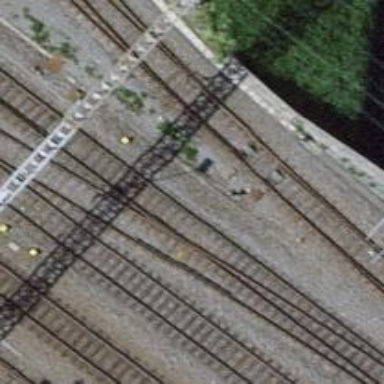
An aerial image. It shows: Railway switch.